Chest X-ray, PA view. Patient: 61 years old, sex F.
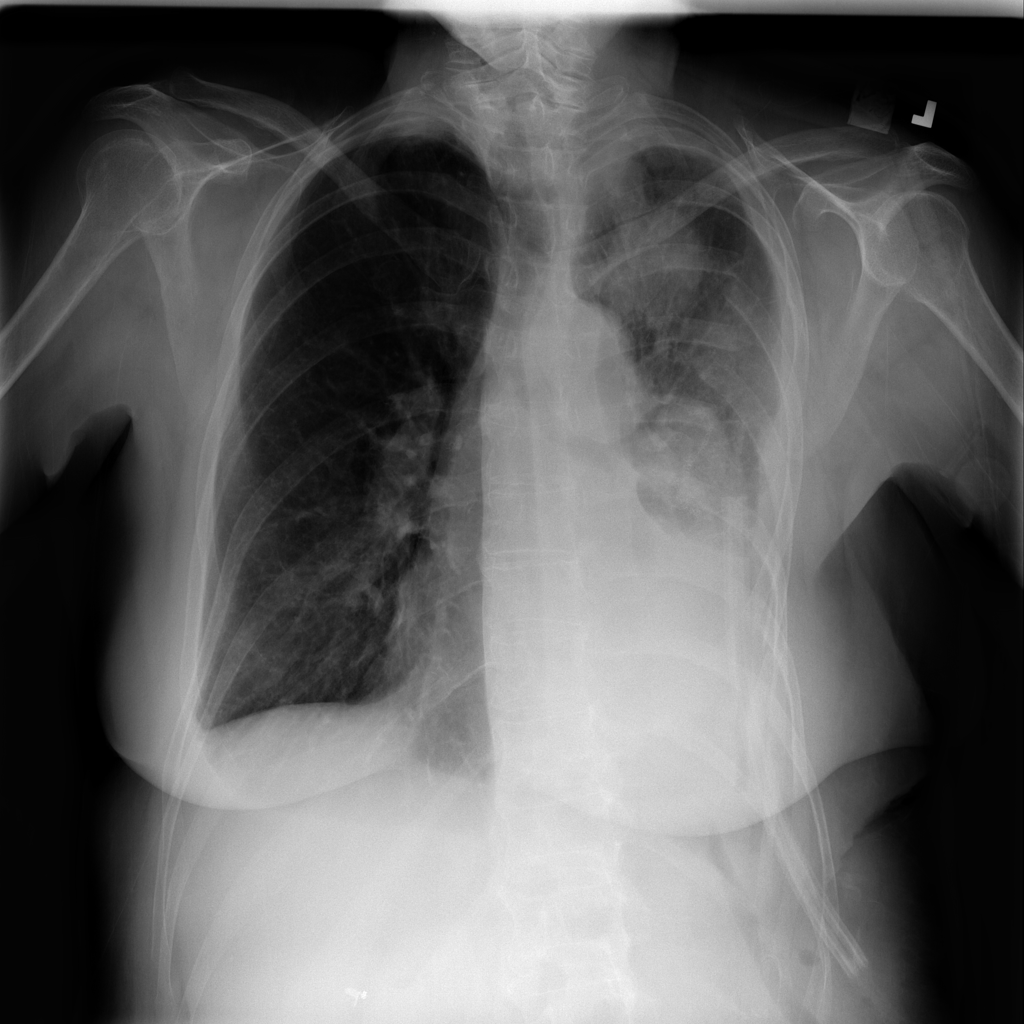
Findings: Atelectasis, Consolidation, Effusion, Mass